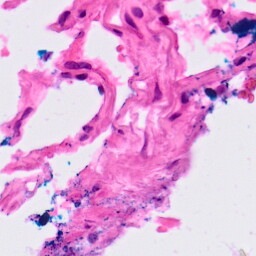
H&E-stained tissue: Lung